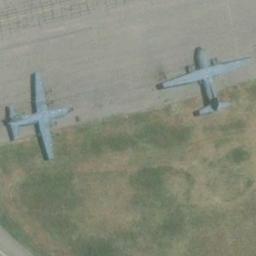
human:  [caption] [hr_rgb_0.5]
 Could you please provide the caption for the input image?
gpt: The two blue planes parked in the open space beside the lawn, And the two planes faced differently .

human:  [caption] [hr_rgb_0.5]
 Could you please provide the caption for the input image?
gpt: Two airplanes were parked  in the open space beside the grassland .

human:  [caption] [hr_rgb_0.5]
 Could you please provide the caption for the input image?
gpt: Two planes with perpendicular orientation to each other parked on the open area and the lawn beside .

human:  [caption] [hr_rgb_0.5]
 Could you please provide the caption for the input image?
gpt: Two planes were stopped on the runway beside the grass .

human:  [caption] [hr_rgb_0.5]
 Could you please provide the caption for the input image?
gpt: Two planes are on the ground around the grass .